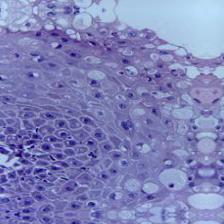
Diagnosis: Normal